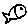
Label: fish